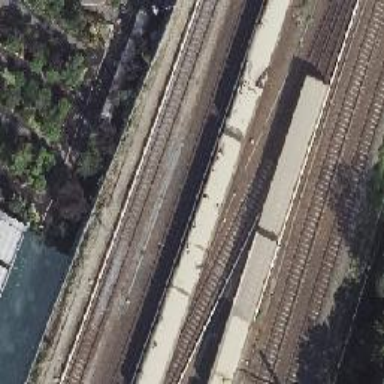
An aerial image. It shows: Railway signal.